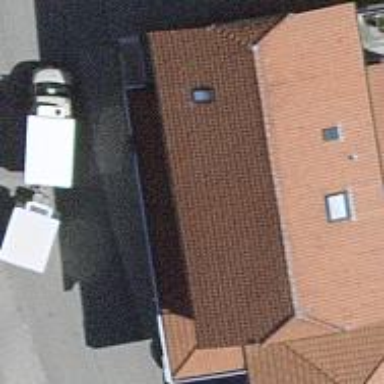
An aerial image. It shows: Recycling container for recycling.